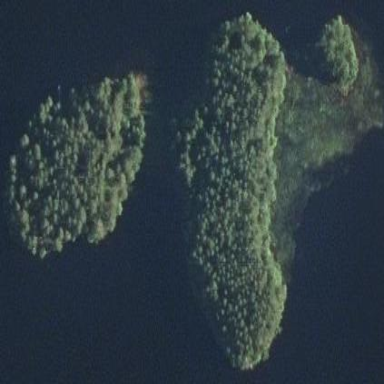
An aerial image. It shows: Islet.